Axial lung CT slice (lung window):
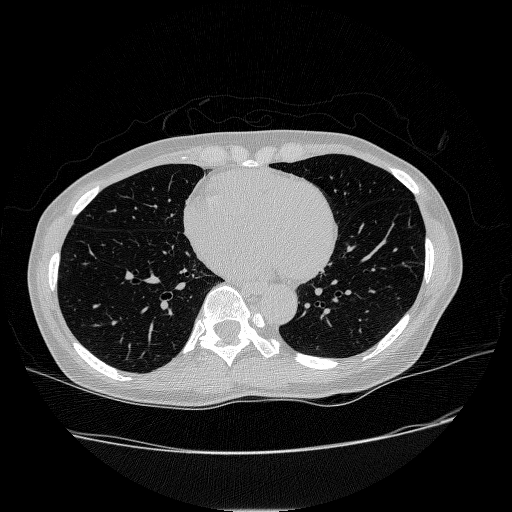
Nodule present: no